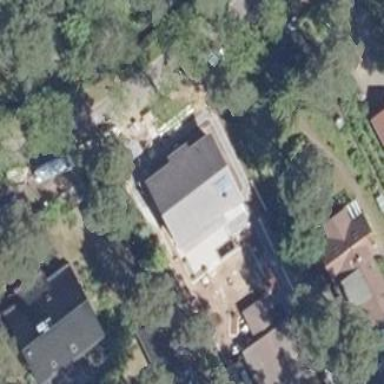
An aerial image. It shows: Detached building.